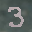
Label: 3